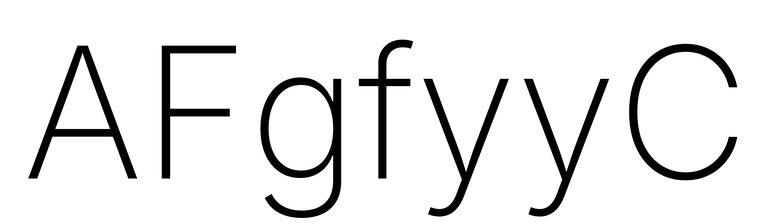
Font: Inter_ExtraLight